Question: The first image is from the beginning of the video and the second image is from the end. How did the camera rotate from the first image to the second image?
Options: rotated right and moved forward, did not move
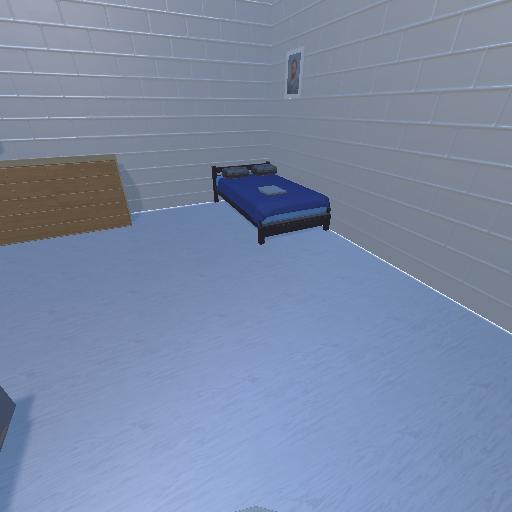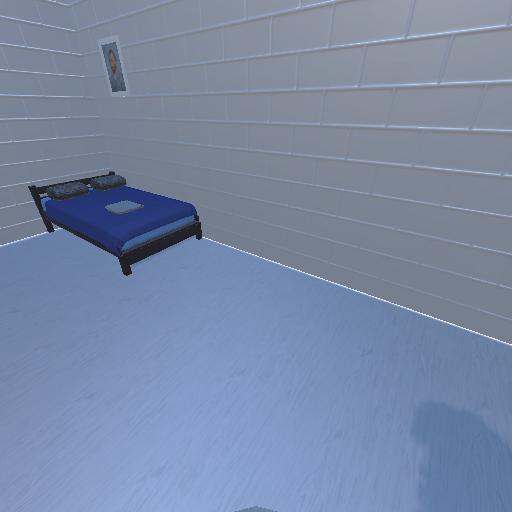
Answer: rotated right and moved forward